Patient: sex M, age 46
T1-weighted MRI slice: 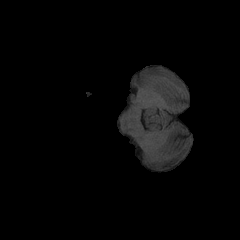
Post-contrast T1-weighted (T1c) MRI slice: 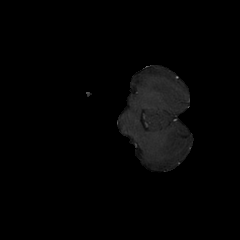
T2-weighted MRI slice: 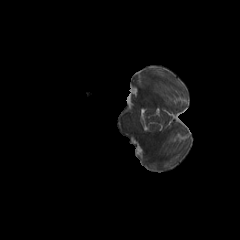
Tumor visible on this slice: no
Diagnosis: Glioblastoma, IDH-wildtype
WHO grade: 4